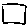
Label: square